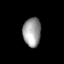
Tissue: prostate
Cell type: T cells
Senescence score: 0.1883
Nuclear area (px): 510
Mean DAPI intensity: 154.757